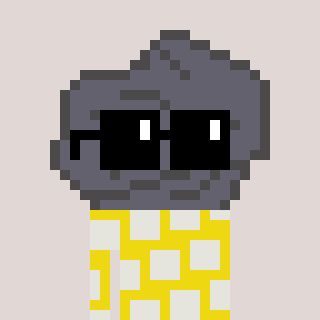
a pixel art character with square black sunglasses, a rock-shaped head and a yellow-colored body on a warm background